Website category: sports
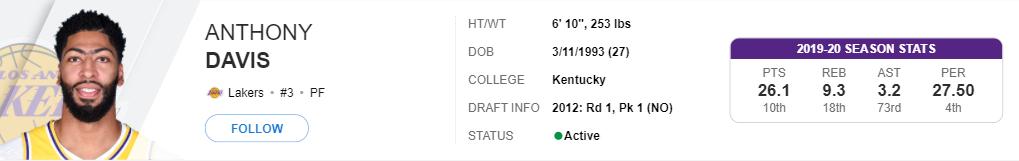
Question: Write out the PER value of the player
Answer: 27.50

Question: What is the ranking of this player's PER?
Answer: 4th

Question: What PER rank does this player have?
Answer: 4th

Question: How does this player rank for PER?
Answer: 4th

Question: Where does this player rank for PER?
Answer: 4th

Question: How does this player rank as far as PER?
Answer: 4th

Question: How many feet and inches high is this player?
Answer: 6' 10"

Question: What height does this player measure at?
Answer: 6' 10"

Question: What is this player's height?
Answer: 6' 10"

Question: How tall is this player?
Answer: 6' 10"

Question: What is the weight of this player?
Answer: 253 lbs

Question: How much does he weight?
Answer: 253 lbs

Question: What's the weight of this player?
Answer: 253 lbs

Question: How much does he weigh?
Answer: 253 lbs

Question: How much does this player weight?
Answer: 253 lbs